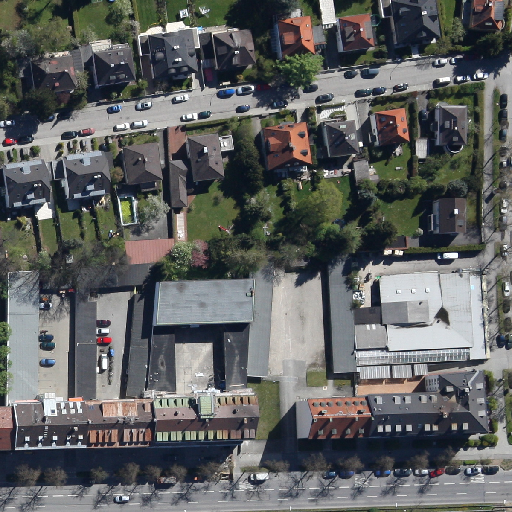
Referring expression: light-duty vehicle driving on the road